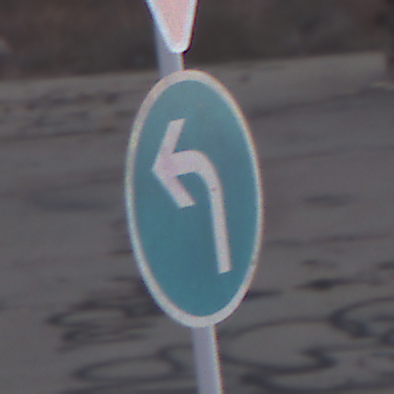
Verkehrszeichen: VorgeschriebeneFahrtrichtungLinks
Zusatzzeichen oben: VorfahrtGewaehren
Umgebung: Outdoor, Suburban
Tageszeit: SunriseSunset
Wetter: PartlyCloudy
Licht: Natural
Jahreszeit: NotSpecified
Kontrast: LowContrast